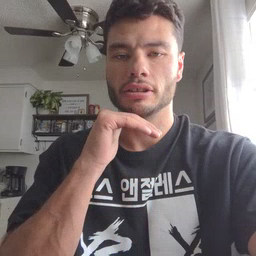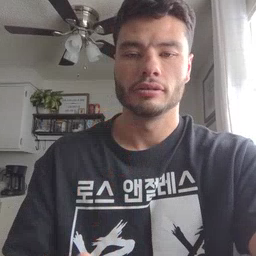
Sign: pig